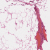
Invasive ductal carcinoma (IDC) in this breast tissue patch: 0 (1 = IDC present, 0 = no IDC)